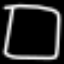
Label: square